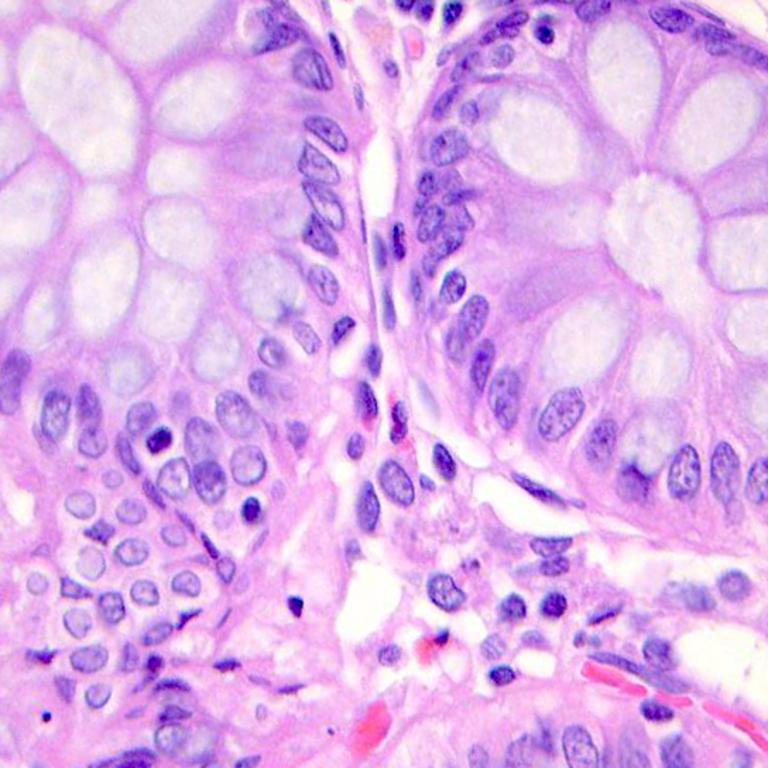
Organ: colon
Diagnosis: benign